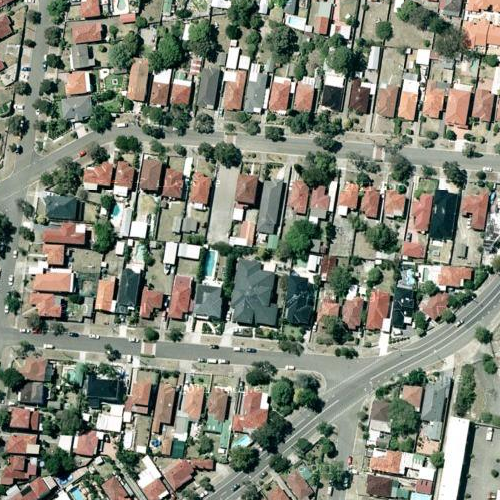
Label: sydney